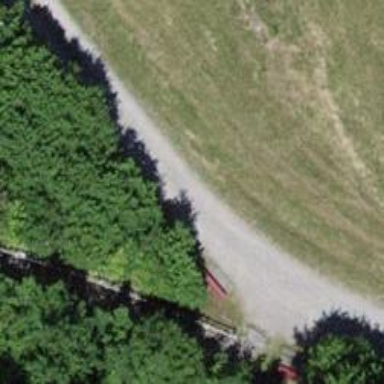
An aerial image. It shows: Red bench.